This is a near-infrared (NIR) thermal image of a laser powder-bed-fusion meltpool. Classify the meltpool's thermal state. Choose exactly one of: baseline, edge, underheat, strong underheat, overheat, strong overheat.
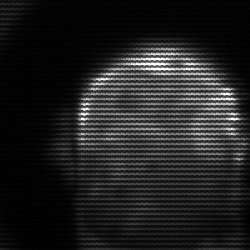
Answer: baseline